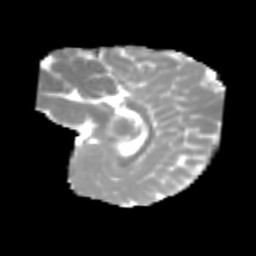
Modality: MD
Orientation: sagittal
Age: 6
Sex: male
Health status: healthy